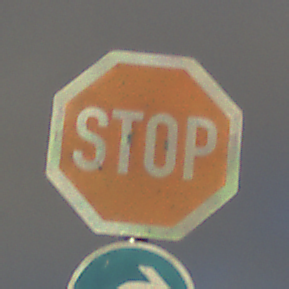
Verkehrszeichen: Stop
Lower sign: VorgeschriebeneFahrtrichtungRechts
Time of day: SunriseSunset
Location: Outdoor (Nature)
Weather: PartlyCloudy
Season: NotSpecified
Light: Natural